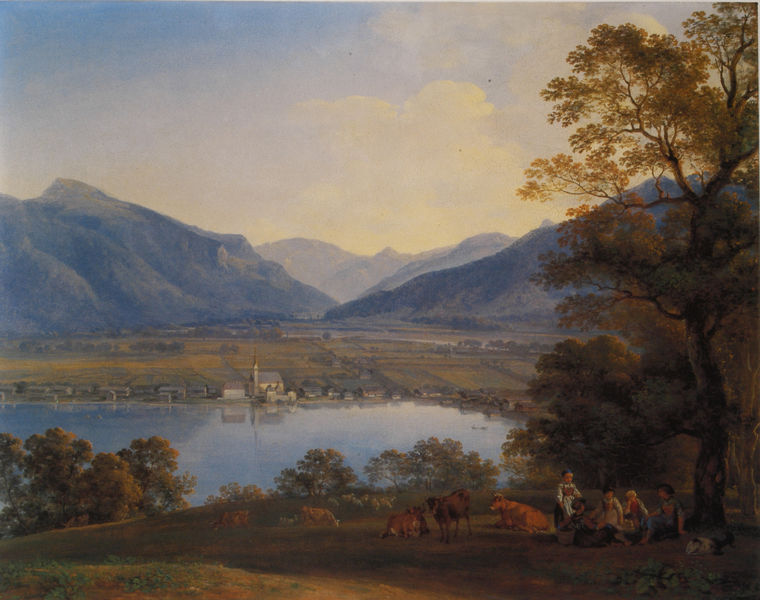
Titel: Egern am Tegernsee
Künstler: Johann Georg von Dillis
Institution: (Privatbesitz)
Schlagwörter: baum, berg, blau, dunkel, felsen, gemälde, gruppe, himmel, laub, mann, schatten, wasser, weiß, wolken, bäume, fluss, grün, kirchturm, landschaft, menschen, ocker, see, sitzen, stadt, teich, ufer, abend, braun, bunt, frankreich, frau, grau, hell, licht, paris, profil, ausblick, dach, gras, haus, hund, rasen, rot, tiere, weg, wiese, wolke, leute, malerei, öl, feld, felder, ferne, horizont, häuser, hügel, kühe, nass, natur, schilf, sonnenaufgang, spiegelung, vieh, weide, weite, gewässer, kirche, sonne, land, gold, realismus, familie, kind, tal, wald, bauern, kinder, pferd, turm, weiher, magd, ruhe, ansicht, ort, perspektive, berge, fels, gebirge, hang, dorf, dächer, bergkette, nebel, sonnenuntergang, herde, kuh, rind, herbst, idylle, pause, picknick, rast, romantik, widerschein, ölfarben, still, bauer, rinder, bayern, alpen, idyll, idyllisch, knechte, berggipfel, laubbaum, treffen, biedermeier, romantisch, tümpel, geäst, eiche, himel, golden, arkadien, färbung, heroische landschaft, kitschig, stier, hirte, hirten, ziege, abenddämmerung, staat, strass, bayerisch, mägde, zürich, tegernsee, viehherde, akadien, kih, rottach, bauernidyll, hündschen, hitren, zyrich, baunb